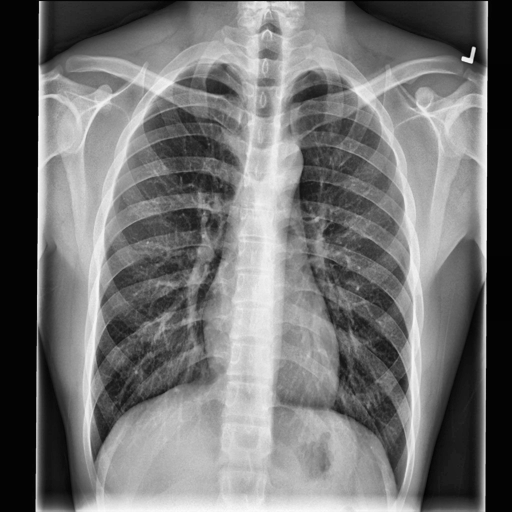
Finding: NORMAL